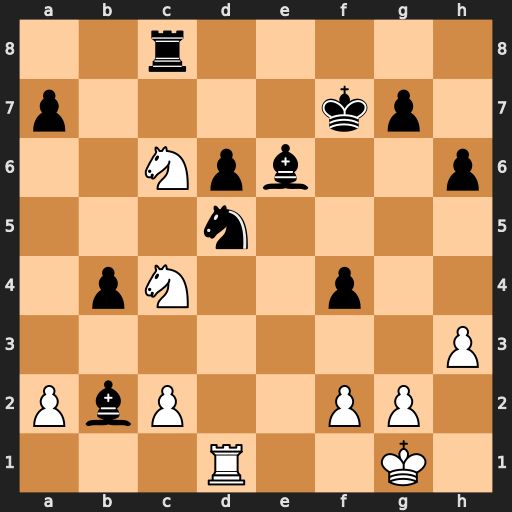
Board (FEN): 2r5/p4kp1/2Npb2p/3n4/1pN2p2/7P/PbP2PP1/3R2K1
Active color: w
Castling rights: -
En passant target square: -
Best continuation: Nxd6+ Kf6 Nxc8